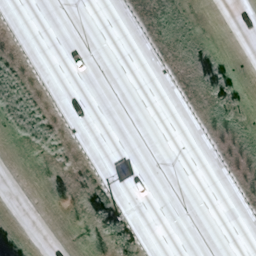
Label: freeway